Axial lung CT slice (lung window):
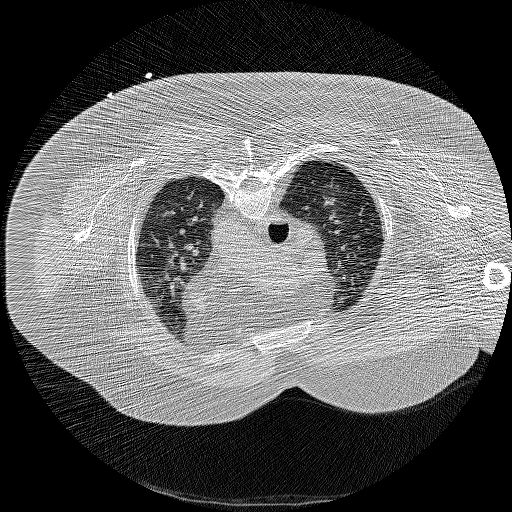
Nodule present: no